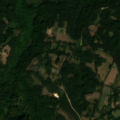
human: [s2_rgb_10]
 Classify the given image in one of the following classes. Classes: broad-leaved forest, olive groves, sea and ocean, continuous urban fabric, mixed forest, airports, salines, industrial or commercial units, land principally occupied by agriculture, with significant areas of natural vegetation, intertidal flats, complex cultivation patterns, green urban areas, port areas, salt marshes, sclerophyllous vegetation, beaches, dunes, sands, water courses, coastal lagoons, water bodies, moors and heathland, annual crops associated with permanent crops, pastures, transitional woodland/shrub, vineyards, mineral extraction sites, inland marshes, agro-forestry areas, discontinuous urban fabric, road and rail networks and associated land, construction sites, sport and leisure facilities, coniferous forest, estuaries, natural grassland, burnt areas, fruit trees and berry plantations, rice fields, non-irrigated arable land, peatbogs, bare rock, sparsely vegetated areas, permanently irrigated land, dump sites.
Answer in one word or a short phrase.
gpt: land principally occupied by agriculture, with significant areas of natural vegetation, broad-leaved forest